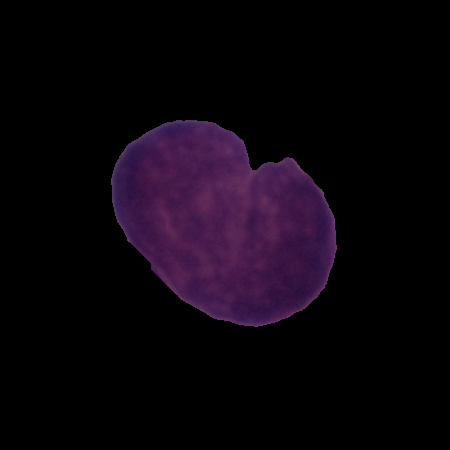
Label: cancer